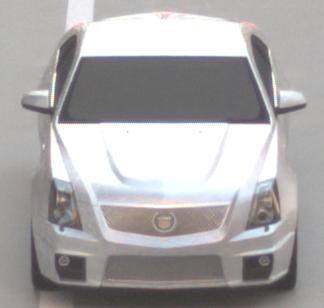
Make: Cadillac
Model: CTS-V
Detailed model: CTS-V (II) Limousine
Model produced from: 2008/11
Model produced until: 2010/12
Doors: 4
Color: white
Road condition: dry road
Daytime: sunrise or sunset
Contrast: low contrast